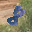
Label: 8